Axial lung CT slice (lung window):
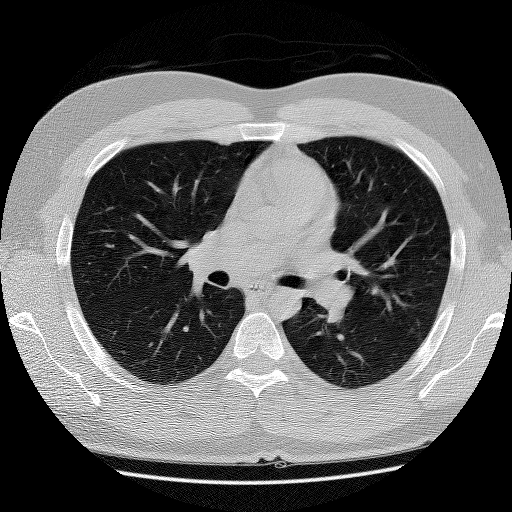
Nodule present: no